Question: I have a question......I get that you have to sanitise POST and GET to stop people doing nasty things to your website / DB , but I'm confused.....I saw the following on a website and thought I would ask the question.

How would mr hacker know that the table to drop was called Students ?, in this situation it being a school it probably wouldn't take much working out, but I thought that the code for this sort of thing was hidden from view when it runs in a php file....so if I named my tables obscure things how would an attack know what the table name was to drop ?.
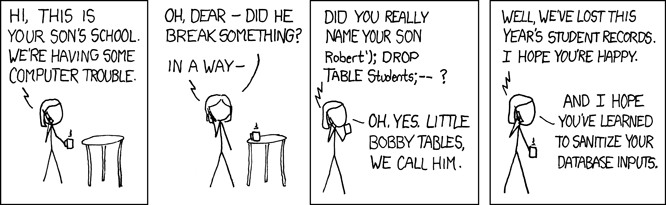
Answer: Yes it's hidden, but if you have a vulnerability like this you can execute any query you want, including 'SHOW TABLES' and 'SHOW COLUMNS ..'